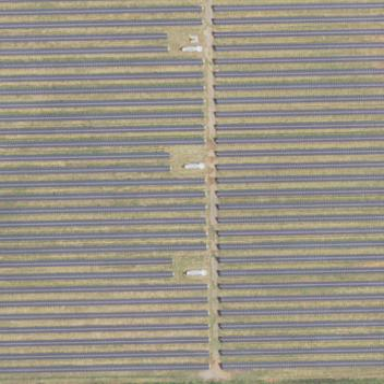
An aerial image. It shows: Solar power plant with photovoltaic panels. The plant is enclosed by fence.